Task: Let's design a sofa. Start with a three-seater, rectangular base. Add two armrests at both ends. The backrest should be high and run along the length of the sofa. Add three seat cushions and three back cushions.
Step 215:
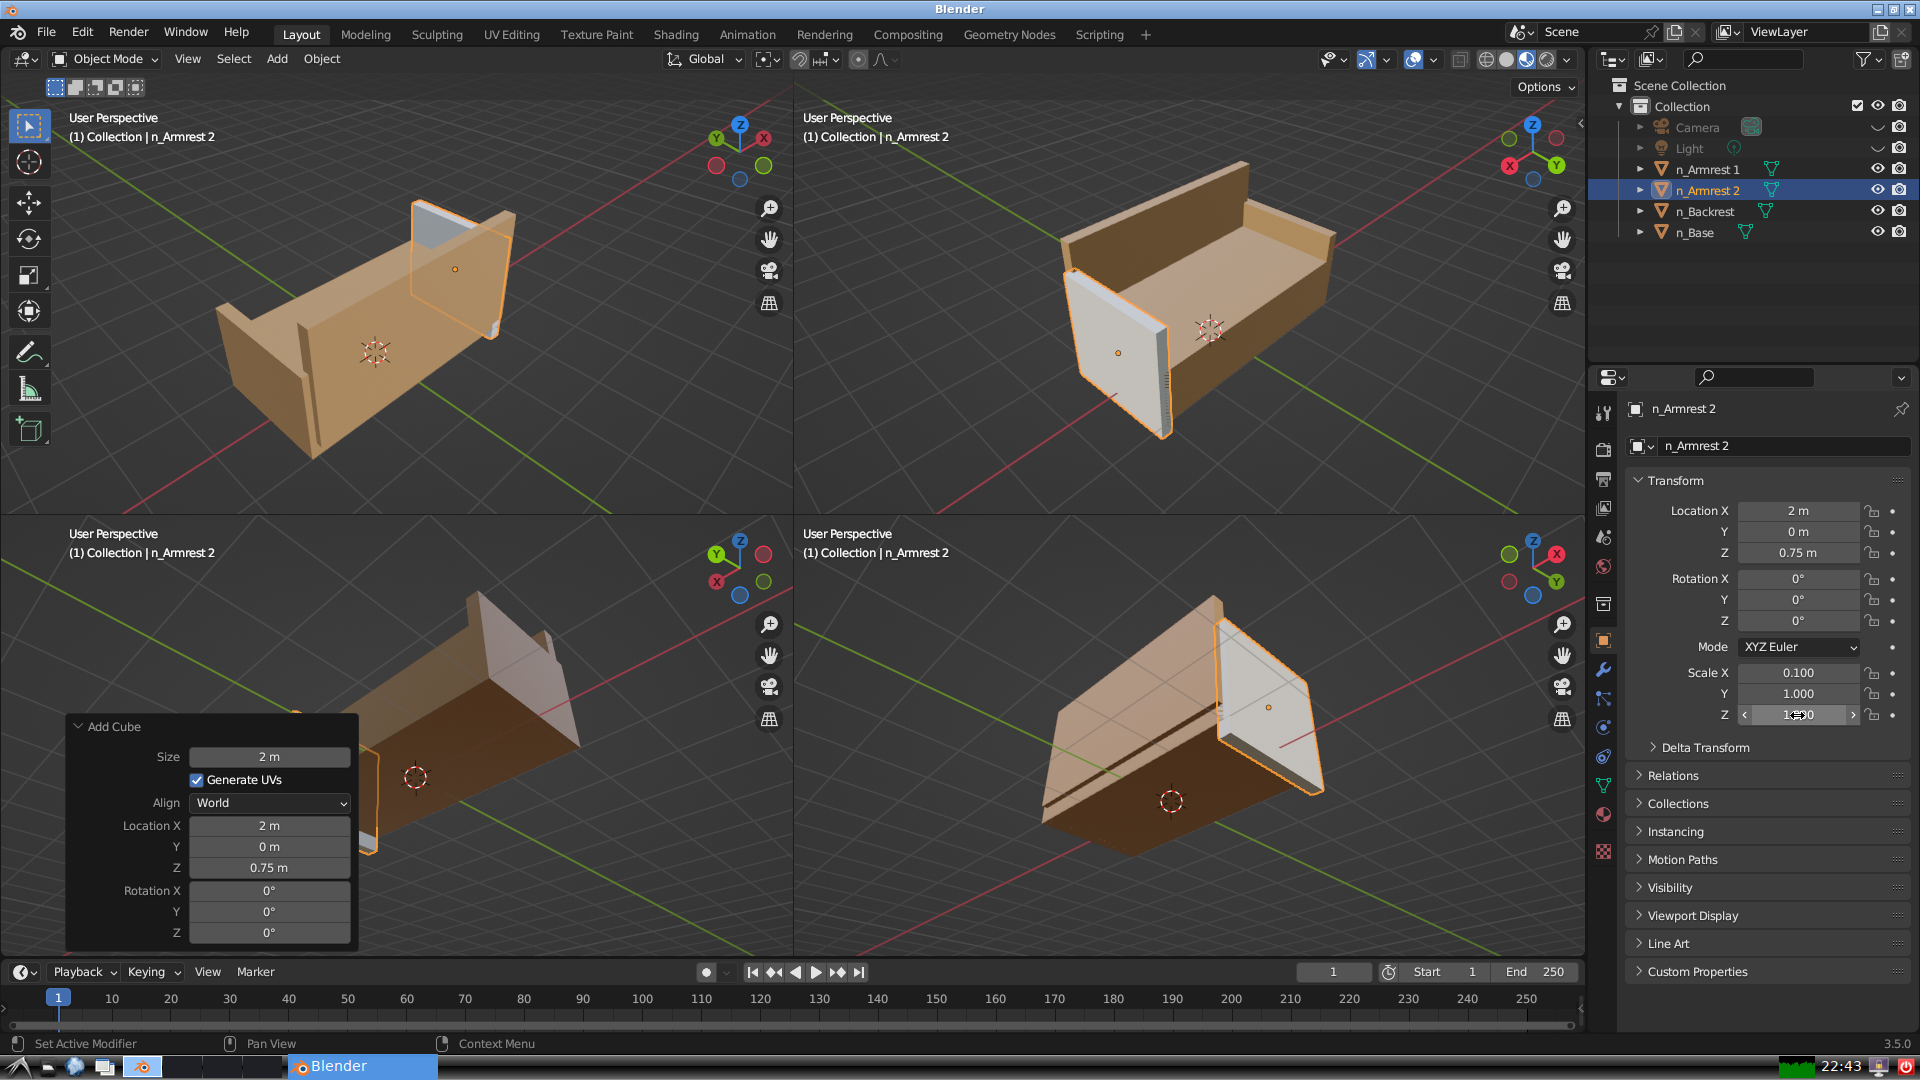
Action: click: no